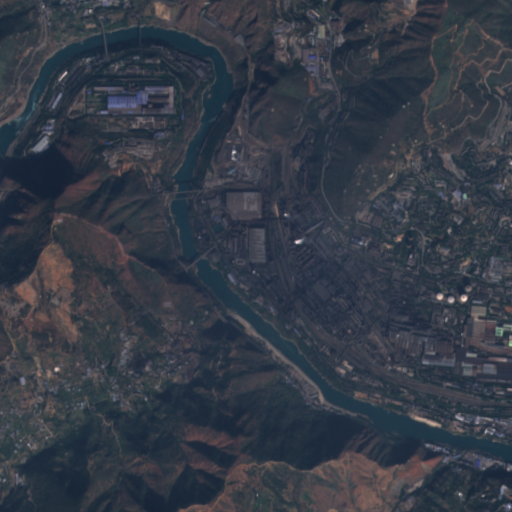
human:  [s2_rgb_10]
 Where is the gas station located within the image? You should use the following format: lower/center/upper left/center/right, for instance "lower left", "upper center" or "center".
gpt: The gas station is located in the lower right of the image.
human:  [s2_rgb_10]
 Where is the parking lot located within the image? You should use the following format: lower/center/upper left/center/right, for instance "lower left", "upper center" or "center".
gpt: The parking lot is located in the lower right of the image.
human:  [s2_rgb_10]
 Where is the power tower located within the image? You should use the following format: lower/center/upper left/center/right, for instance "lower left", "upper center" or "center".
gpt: There is no power tower in the image.